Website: home-depot
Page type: payment
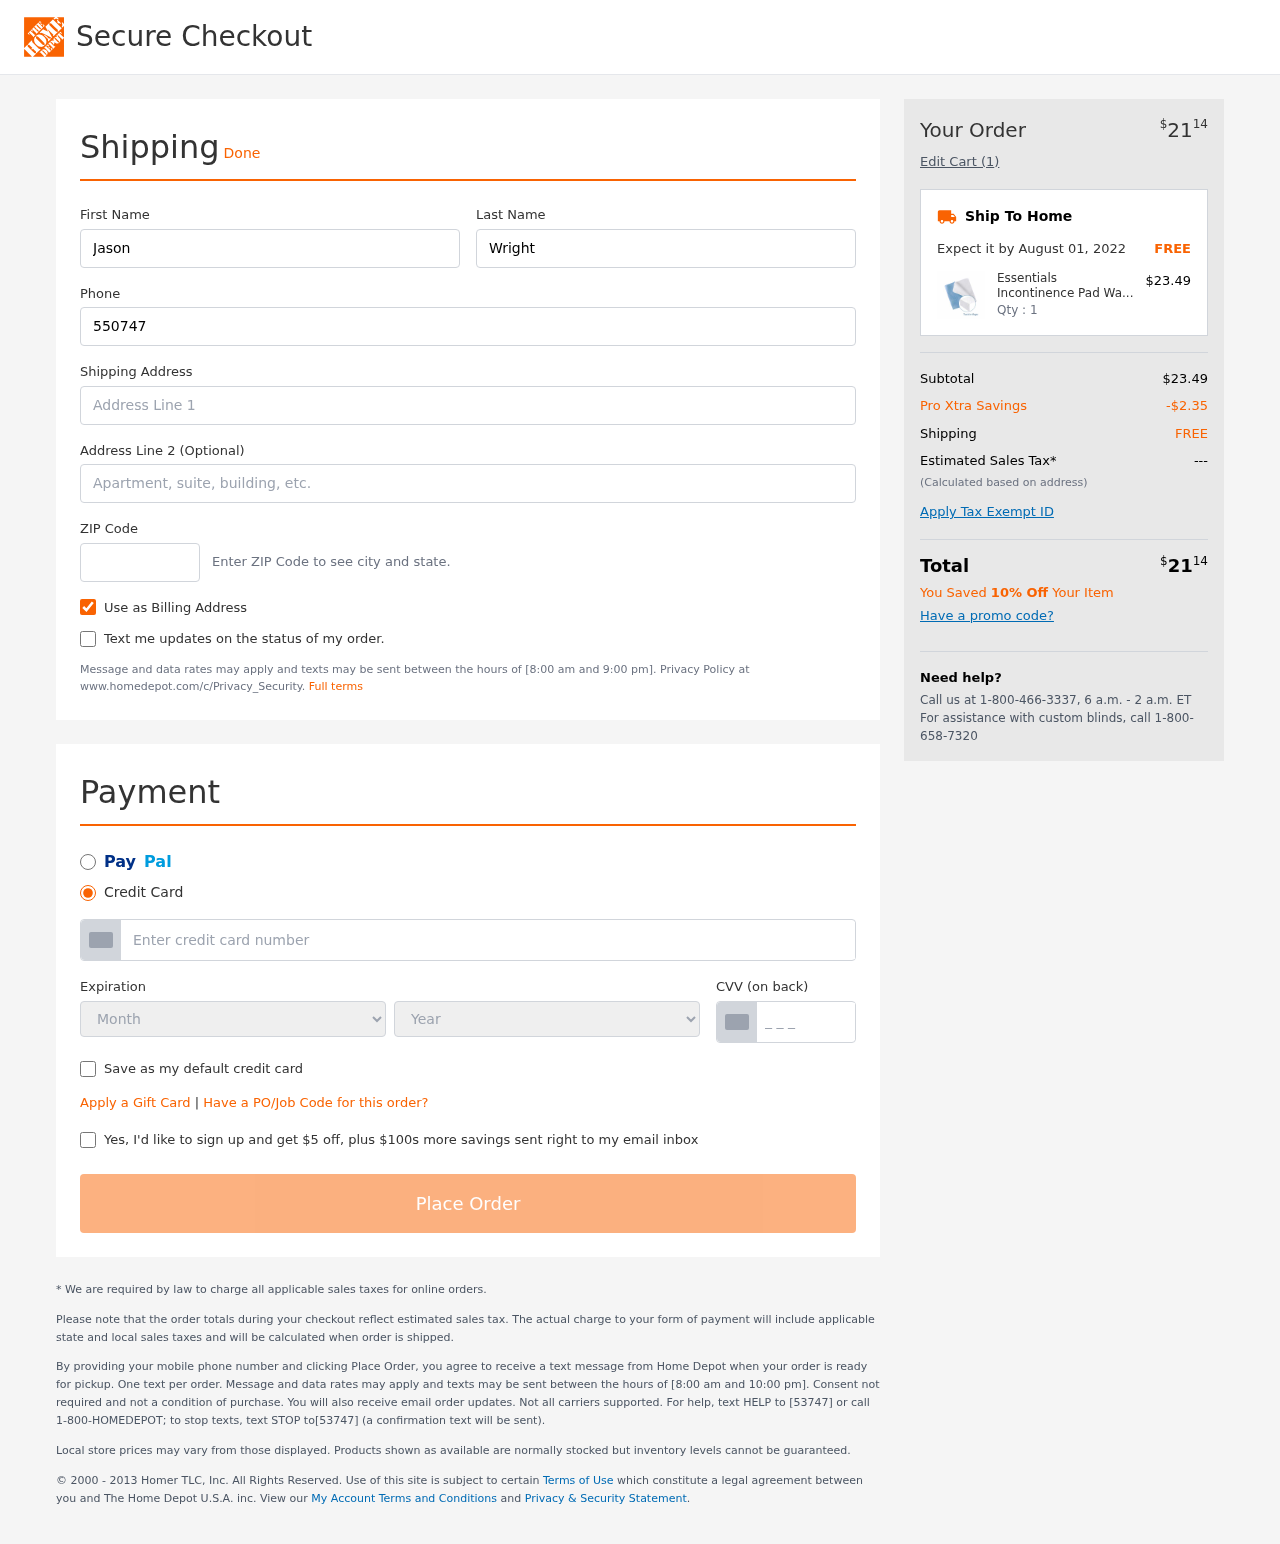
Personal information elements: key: PII_CARD_CVV
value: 013
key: PII_CARD_EXPIRY_MONTH
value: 04
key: PII_CARD_EXPIRY_YEAR
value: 30
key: PII_CARD_NUMBER
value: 6522 4049 6456 3126
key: PII_FIRSTNAME
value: Jason
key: PII_LASTNAME
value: Wright
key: PII_PHONE
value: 5507474079
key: PII_POSTCODE
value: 97045
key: PII_STREET
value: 2949 Daniel Island Suite 405
Product elements: key: PRODUCT1_NAME
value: Essentials Incontinence Pad Washable Bed Protector Potty Training Sleep Mat Square Quilted Blue(70x9
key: PRODUCT1_PRICE
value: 23.49
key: PRODUCT1_QUANTITY
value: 1
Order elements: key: ORDER_TOTAL
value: $2114
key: ORDER_NUM_ITEMS
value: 1
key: ORDER_DELIVERY_DATE
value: August 01, 2022
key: ORDER_SUBTOTAL
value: $23.49
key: ORDER_DISCOUNT
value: -$2.35
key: ORDER_SHIPPING_COST
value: FREE